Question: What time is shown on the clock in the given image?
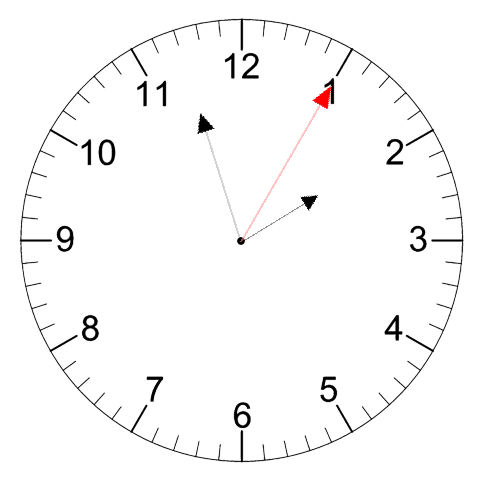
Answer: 01:57:05